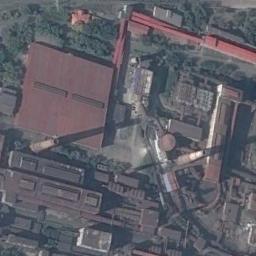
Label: thermal_power_station